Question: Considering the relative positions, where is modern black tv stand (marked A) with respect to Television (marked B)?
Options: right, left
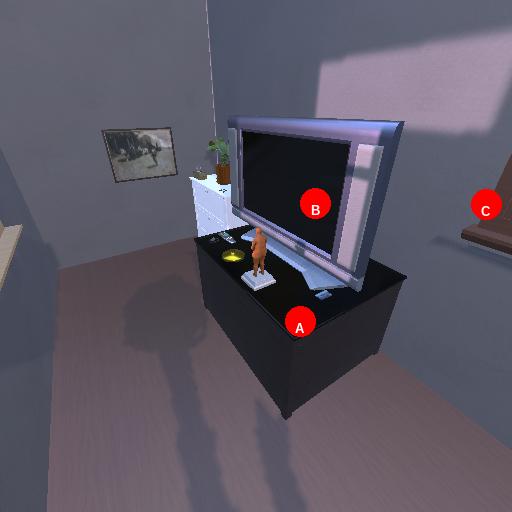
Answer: right